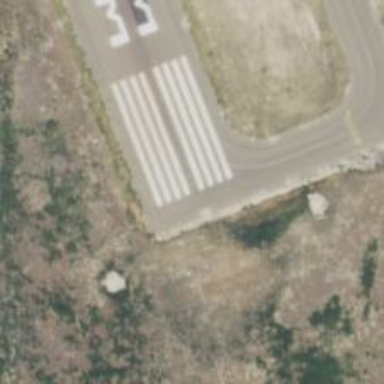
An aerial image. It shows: View of runway in airport.